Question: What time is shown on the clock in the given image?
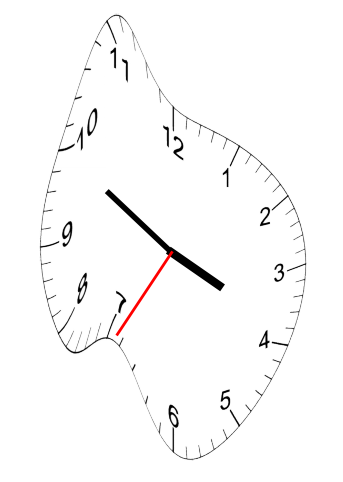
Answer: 03:49:35